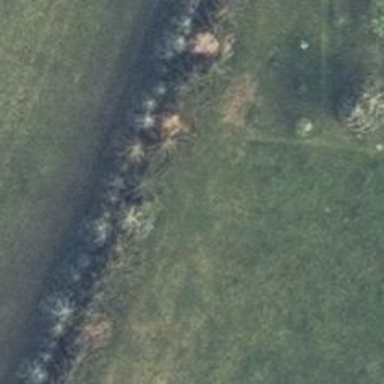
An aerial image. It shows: Row of evergreen needle-leaved trees.